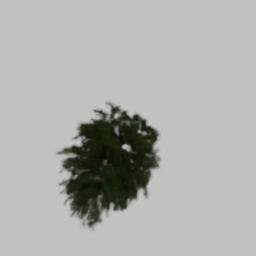
Label: nature